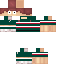
A male human skin with medium skin, wearing brown long hair dressed in a green hoodie and brown pants, featuring a closed mouth.